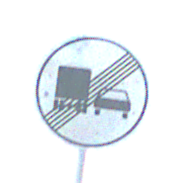
Verkehrszeichen: EndeUeberholverbotKraftfahrzeuge
Umgebung: Outdoor, Beach
Tageszeit: SunriseSunset
Wetter: Clear
Licht: Natural
Jahreszeit: NotSpecified
Kontrast: HighContrast